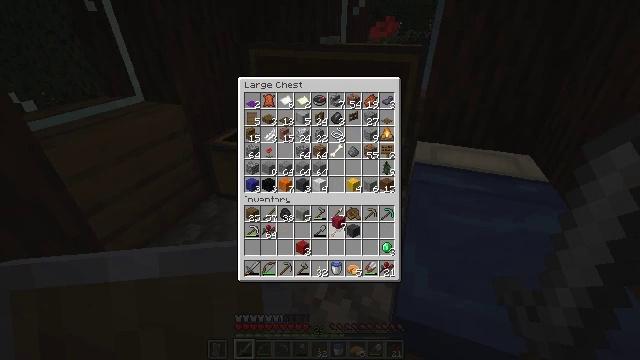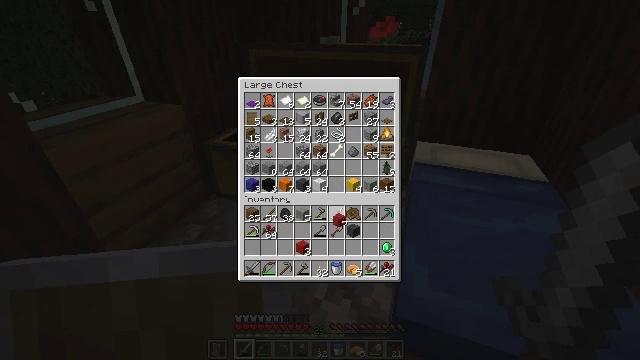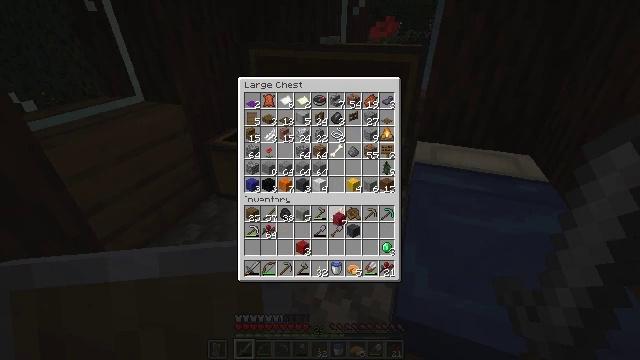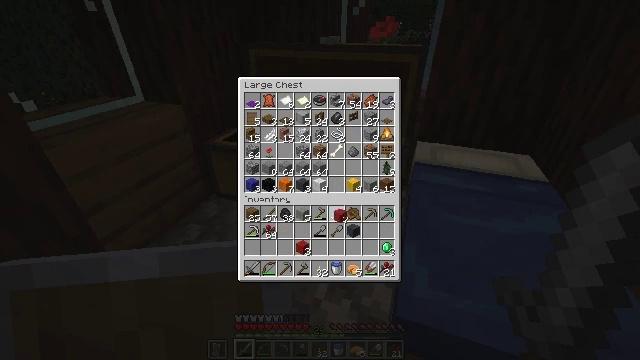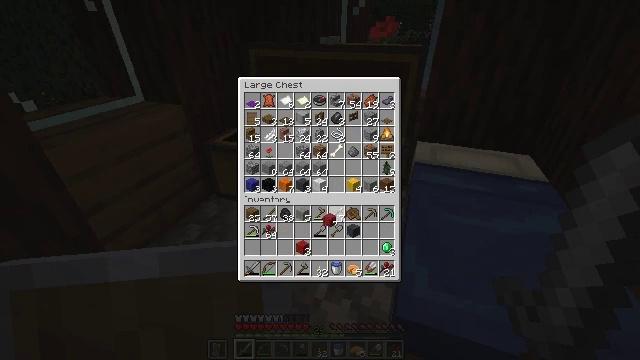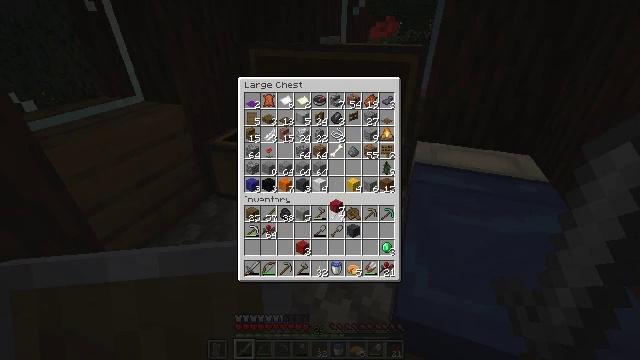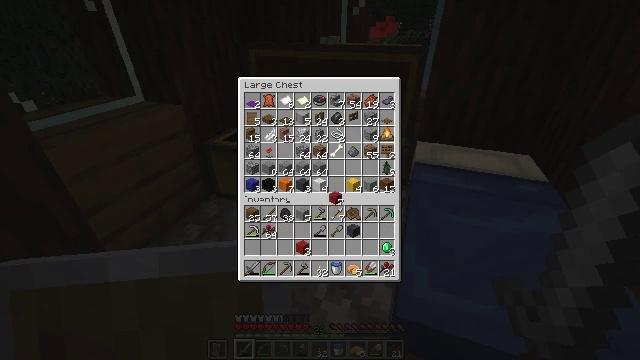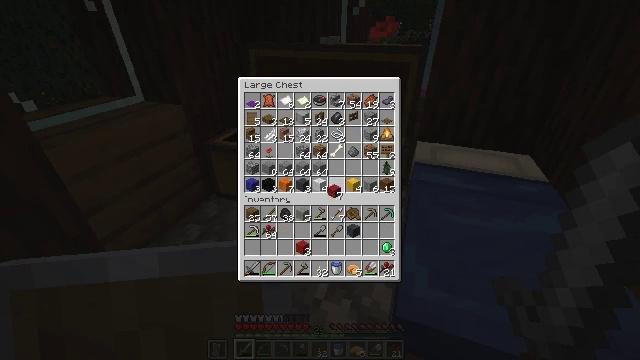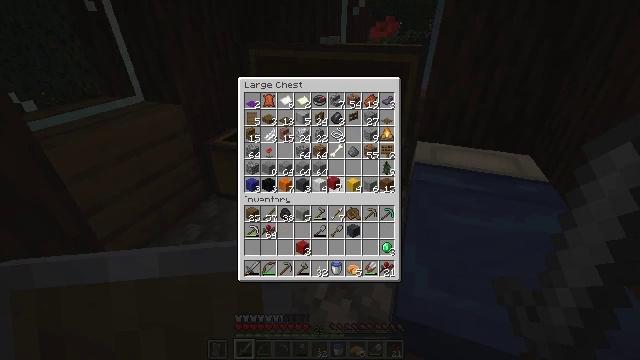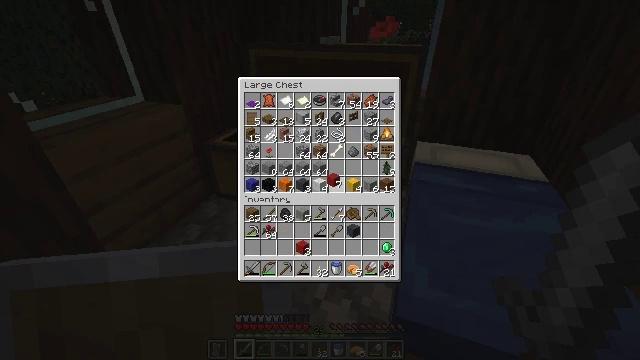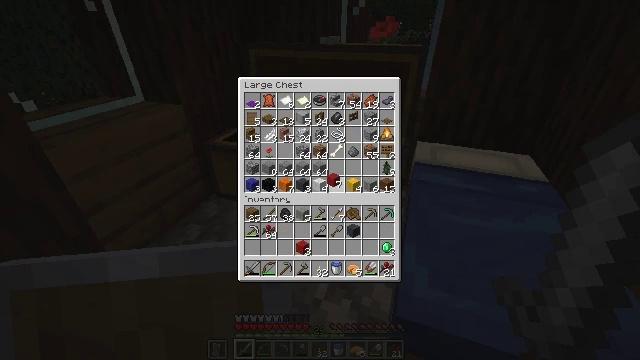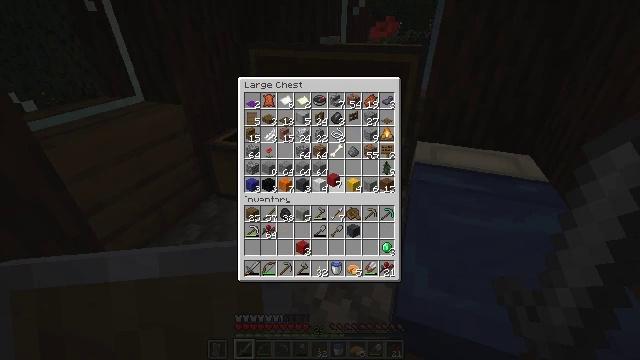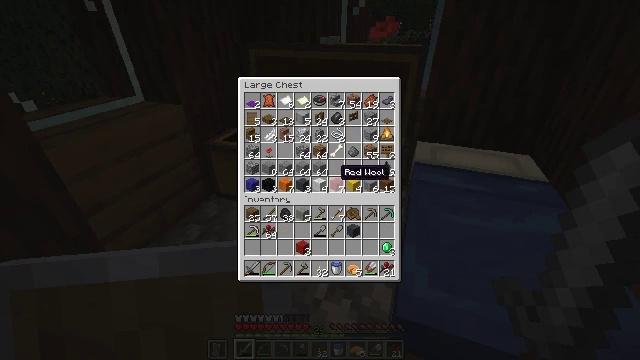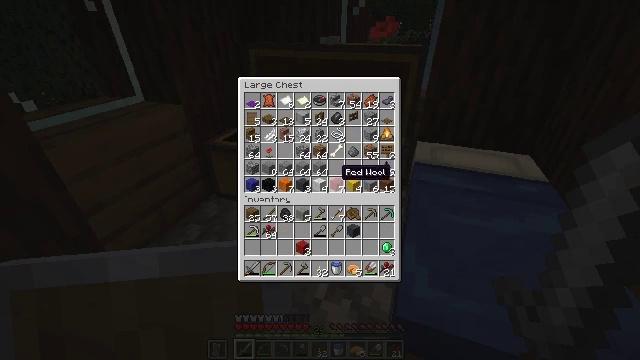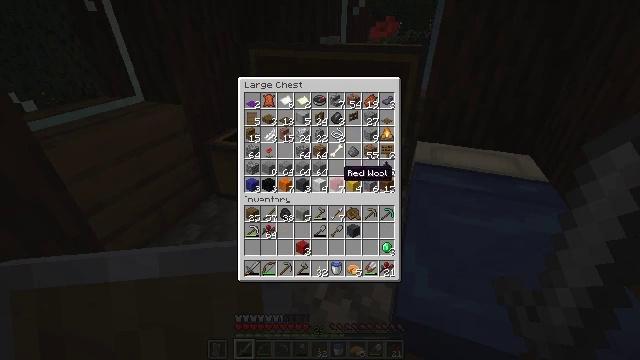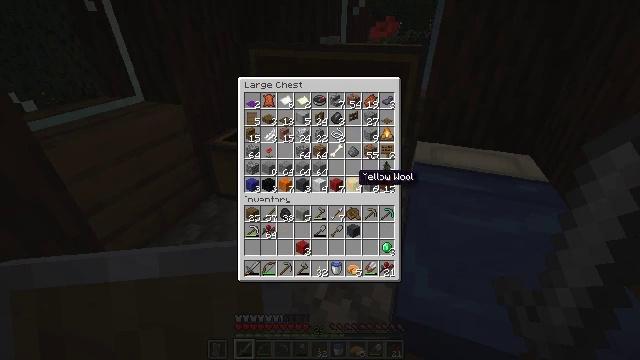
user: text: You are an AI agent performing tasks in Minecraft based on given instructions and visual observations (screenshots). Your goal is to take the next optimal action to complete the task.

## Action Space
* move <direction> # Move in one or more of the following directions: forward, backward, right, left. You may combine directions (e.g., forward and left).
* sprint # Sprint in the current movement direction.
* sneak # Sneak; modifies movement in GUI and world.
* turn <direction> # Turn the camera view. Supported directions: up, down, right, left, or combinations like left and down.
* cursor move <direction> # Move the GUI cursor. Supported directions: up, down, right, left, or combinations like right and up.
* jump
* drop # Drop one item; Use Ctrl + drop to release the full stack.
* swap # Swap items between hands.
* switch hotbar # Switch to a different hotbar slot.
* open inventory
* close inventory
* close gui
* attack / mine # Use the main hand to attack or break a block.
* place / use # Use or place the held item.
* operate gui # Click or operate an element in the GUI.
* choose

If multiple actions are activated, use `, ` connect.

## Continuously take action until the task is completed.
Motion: motion action
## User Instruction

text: Open the crafting table interface and craft a light gray bed.
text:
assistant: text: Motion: no_op
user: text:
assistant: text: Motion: no_op
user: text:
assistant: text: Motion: no_op
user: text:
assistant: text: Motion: cursor move left
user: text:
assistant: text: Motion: cursor move right and up
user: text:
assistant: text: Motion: cursor move up
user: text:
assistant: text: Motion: cursor move up
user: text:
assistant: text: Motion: cursor move up
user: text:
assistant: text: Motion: no_op
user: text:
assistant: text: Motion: operate gui
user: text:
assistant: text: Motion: operate gui
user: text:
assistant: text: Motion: no_op
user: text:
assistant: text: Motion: no_op
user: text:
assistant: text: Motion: no_op
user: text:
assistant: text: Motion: cursor move right
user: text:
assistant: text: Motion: cursor move right
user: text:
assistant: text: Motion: no_op
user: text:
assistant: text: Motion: no_op
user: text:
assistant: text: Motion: no_op
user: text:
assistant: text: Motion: cursor move left
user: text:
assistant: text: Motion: cursor move left and down
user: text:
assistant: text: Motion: cursor move down
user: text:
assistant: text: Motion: no_op
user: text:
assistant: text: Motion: no_op
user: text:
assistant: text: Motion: no_op
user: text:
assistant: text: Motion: no_op
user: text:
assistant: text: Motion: operate gui
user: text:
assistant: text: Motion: no_op
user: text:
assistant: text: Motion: cursor move down
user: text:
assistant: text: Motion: cursor move down